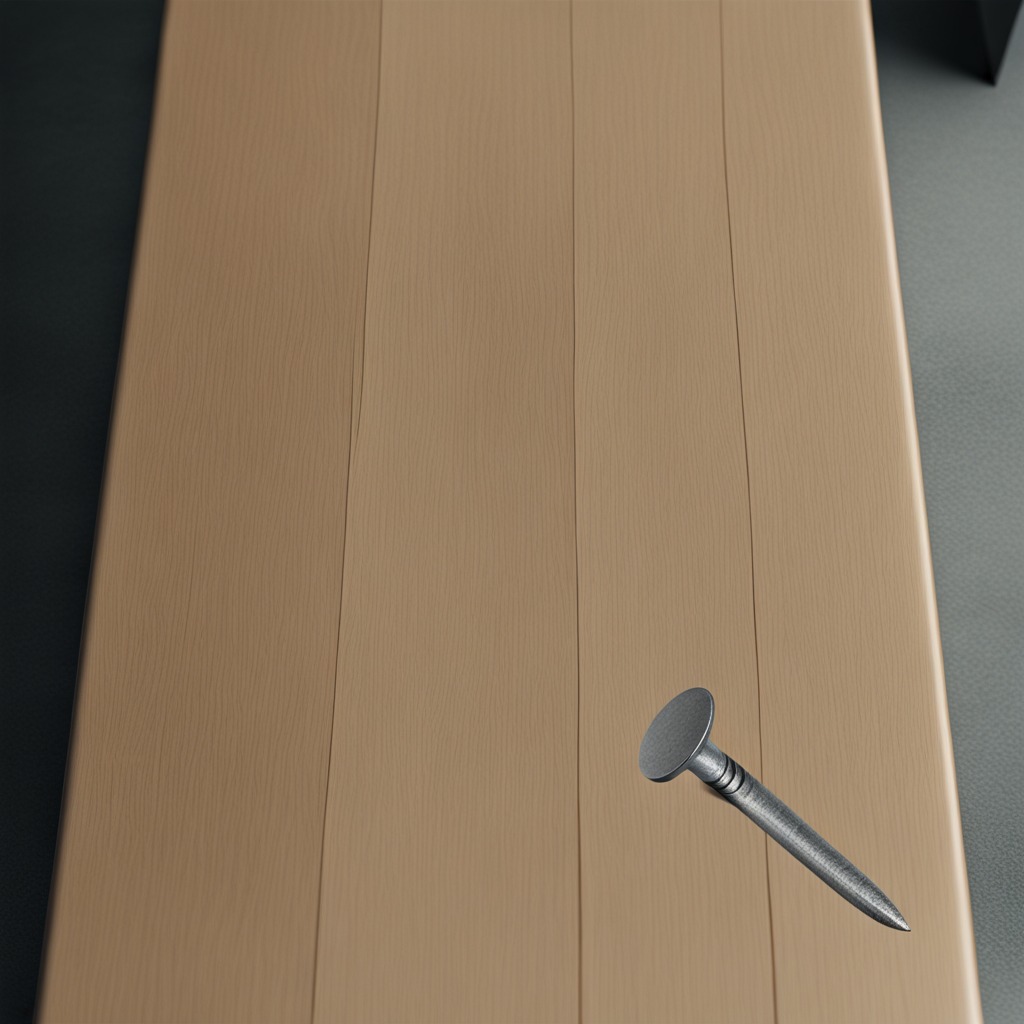
A nail is lying on a workbench inside a coastal fishing gear workshop.